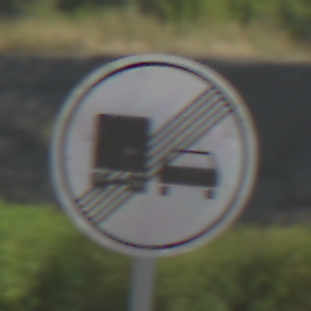
Verkehrszeichen: EndeUeberholverbotKraftfahrzeuge
Umgebung: Outdoor, Nature
Tageszeit: MorningAfternoon
Wetter: PartlyCloudy
Licht: Natural
Jahreszeit: NotSpecified
Kontrast: HighContrast